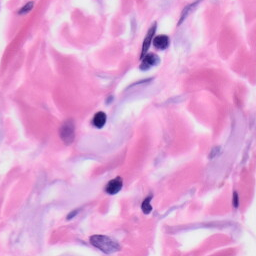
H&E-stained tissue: Skin